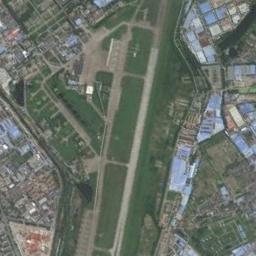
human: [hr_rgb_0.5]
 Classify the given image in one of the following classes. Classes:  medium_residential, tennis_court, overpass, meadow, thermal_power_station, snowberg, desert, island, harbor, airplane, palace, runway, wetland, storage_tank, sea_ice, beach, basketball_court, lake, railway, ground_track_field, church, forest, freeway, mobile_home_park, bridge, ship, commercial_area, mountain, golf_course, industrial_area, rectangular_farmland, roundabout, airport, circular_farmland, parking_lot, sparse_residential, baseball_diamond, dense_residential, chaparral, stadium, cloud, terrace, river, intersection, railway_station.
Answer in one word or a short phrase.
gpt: airport